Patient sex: M
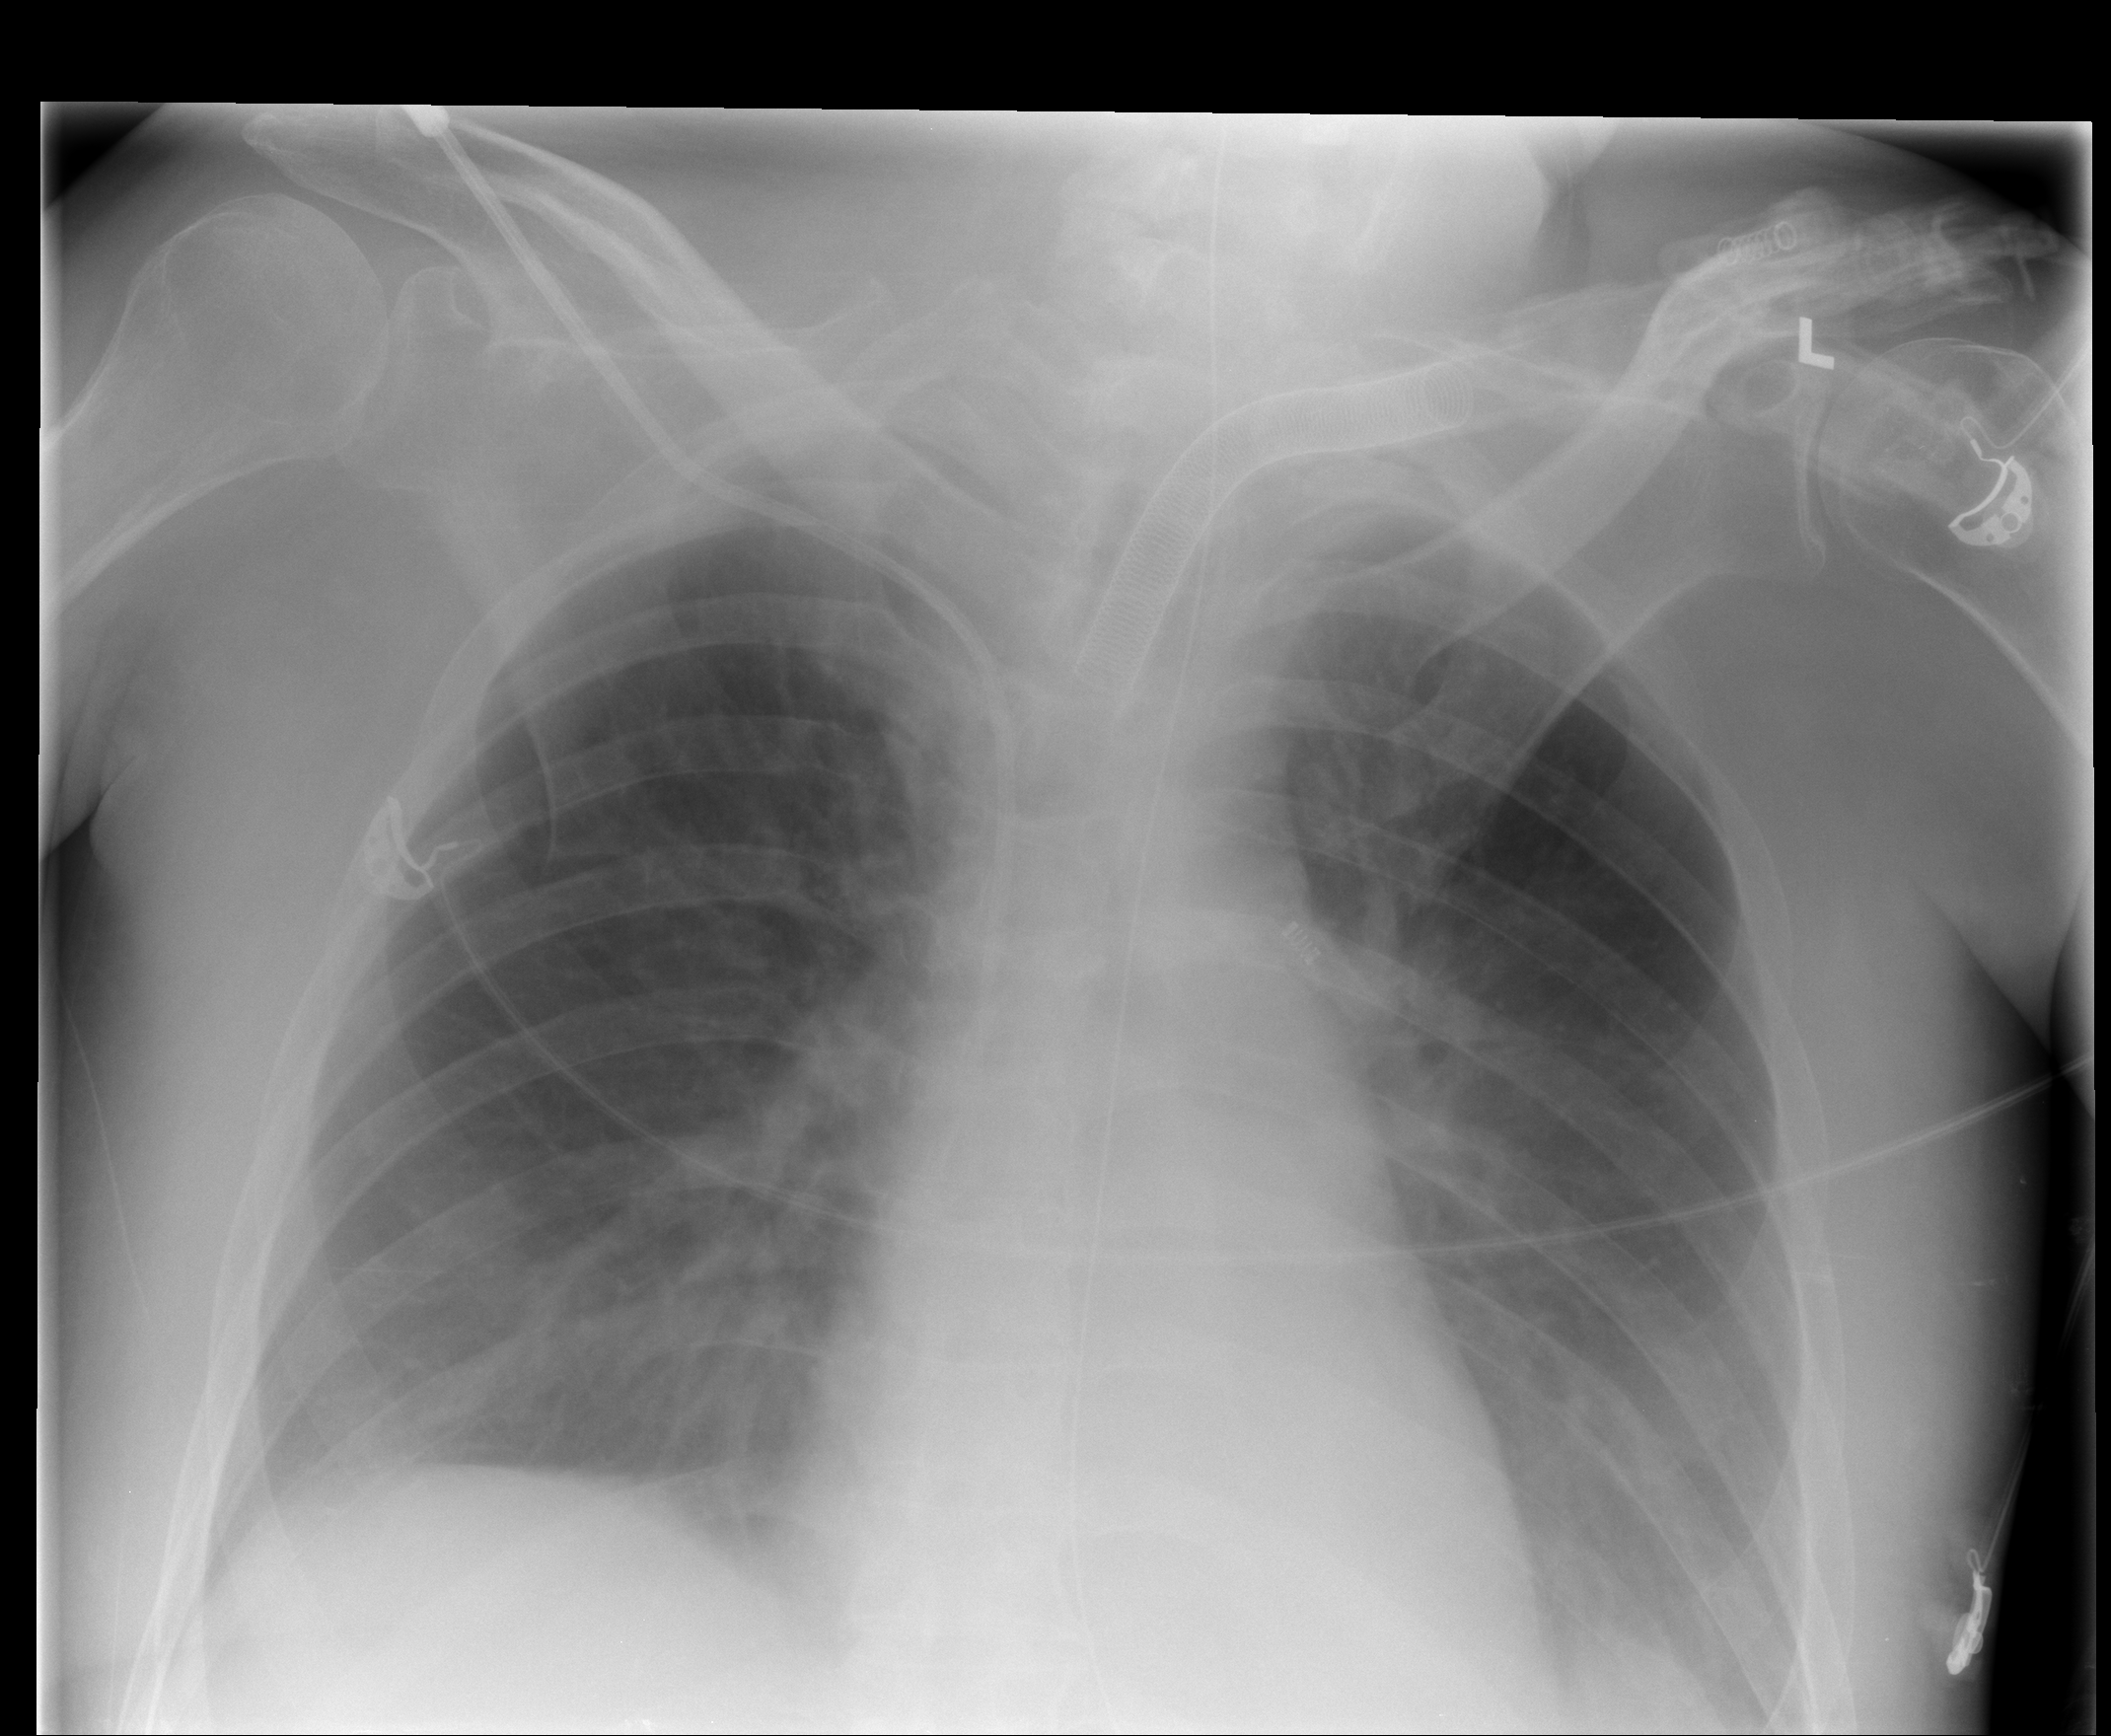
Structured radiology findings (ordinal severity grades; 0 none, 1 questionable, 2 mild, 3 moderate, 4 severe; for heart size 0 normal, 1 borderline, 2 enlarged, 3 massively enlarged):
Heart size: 0
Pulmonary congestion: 0
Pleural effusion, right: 0
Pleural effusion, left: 1
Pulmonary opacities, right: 0
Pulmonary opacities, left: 0
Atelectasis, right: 0
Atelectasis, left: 0